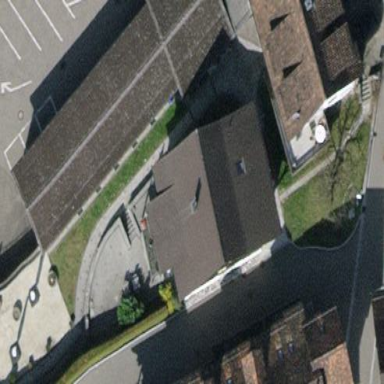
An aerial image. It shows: Building with gabled brown roof.